Interaction volume radius: 5 \u00c5
Interaction volume height: 20 \u00c5
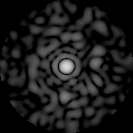
Disorder parameter: 0.8214